Frequency: 65000
Velocity: 0,2015
Power: 9,3
Pulse duration: 0,0000001
Pass count: 1
Magnification: 10
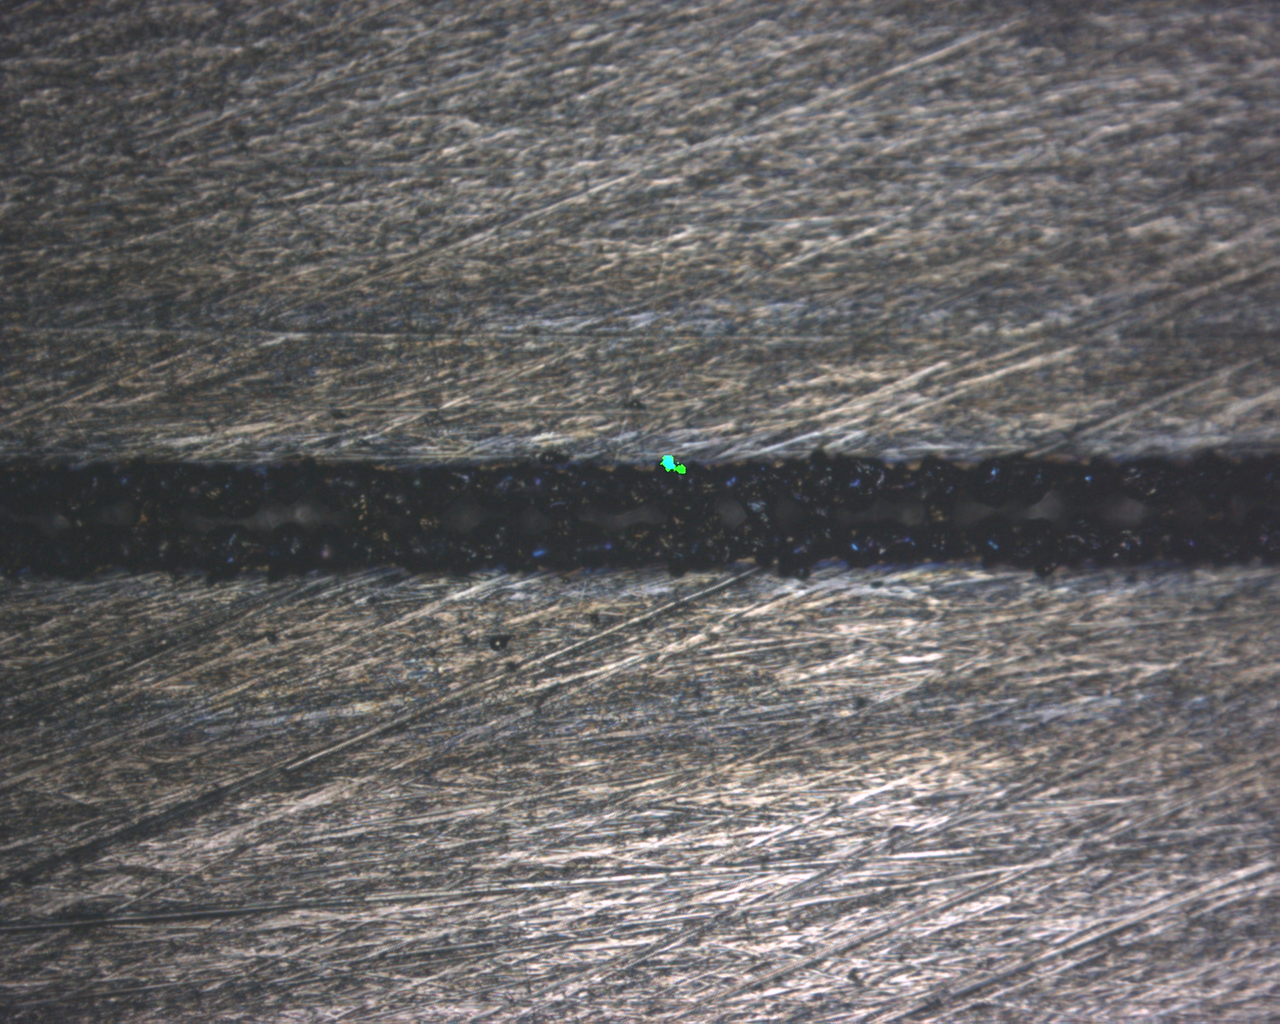
Measured width: 133.4063
Other width: 58.747